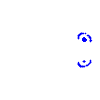
Particle: pion